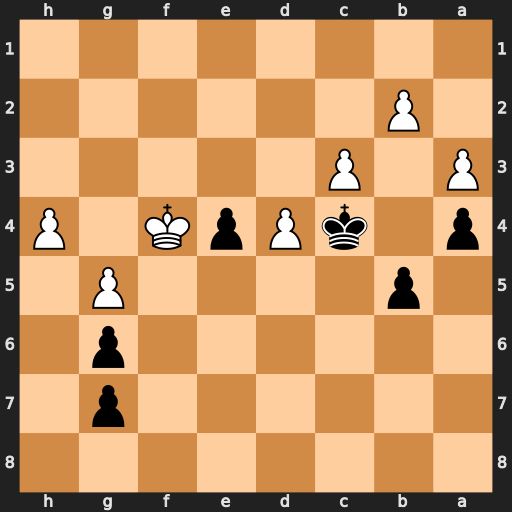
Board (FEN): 8/6p1/6p1/1p4P1/p1kPpK1P/P1P5/1P6/8
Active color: b
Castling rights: -
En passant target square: -
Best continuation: Kd3 d5 e3 d6 e2